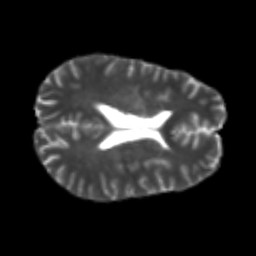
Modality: T2w
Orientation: axial
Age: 26
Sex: male
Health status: healthy
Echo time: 0.074 s